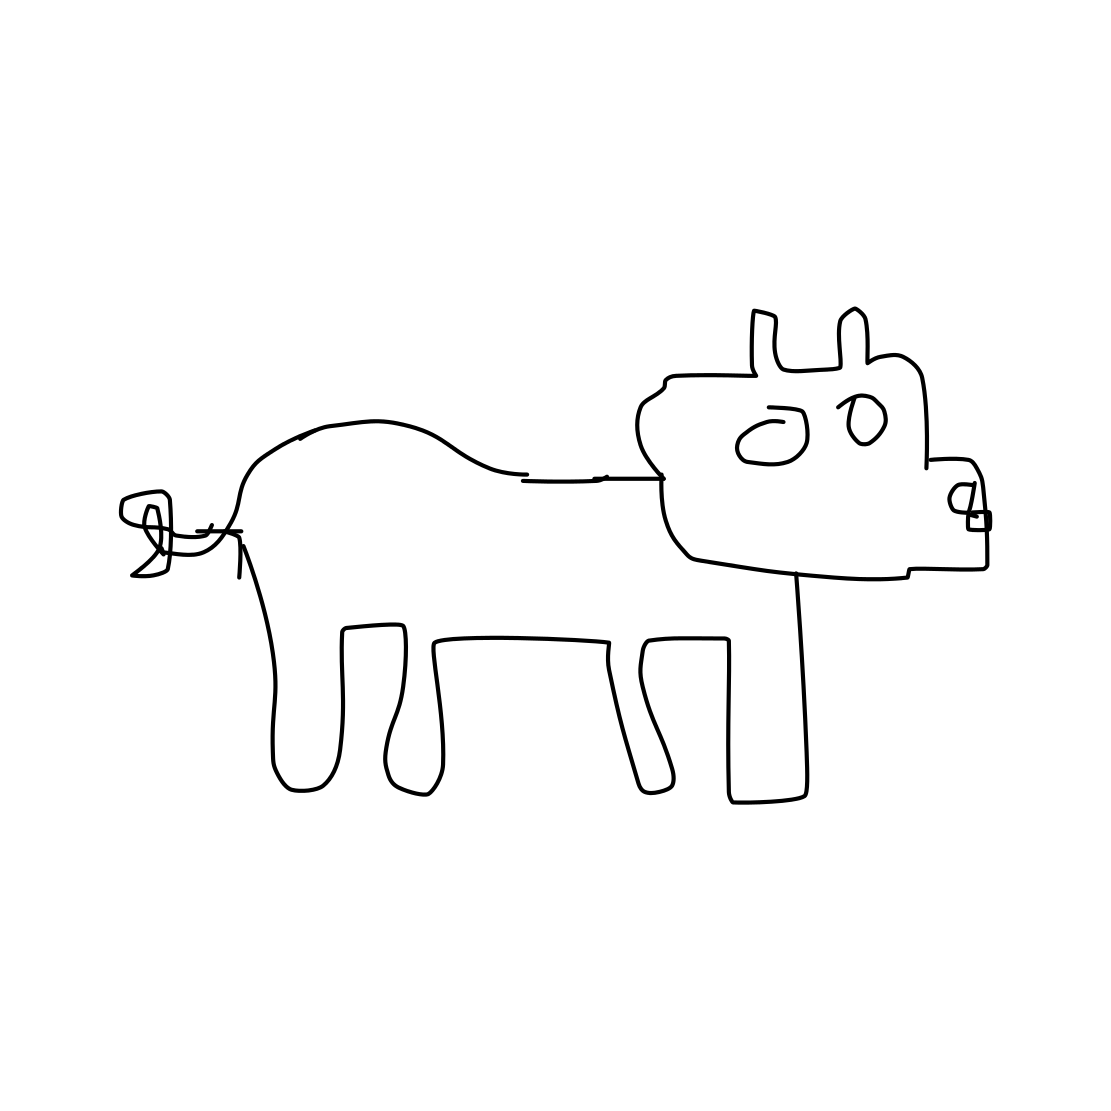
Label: pig